Question: I'm trying to optimize a <URL> method. It can only handle around 1000 nodes, which is far too few for my needs.

Those of you familiar with the algorithm know that it has two main components: repulsion between nodes in Coulomb's law fashion and spring-like attraction along edges using Hooke's law, both of these components involve pairwise calculations between nodes.
The Barnes-Hut algorithm works nicely for the former which would bring the repulsion component to O(n log n). However I have not been able to find something similar for the spring component. I have considered the following:
1. Dividing the nodes based on location into overlapping bins and performing pairwise calculations only between nodes in the same bin. However, this might not work in all cases, especially since the initial configuration of the nodes is random and connected nodes could be anywhere. I could change how I generate the nodes but unless they are all in the same bin it would still produce incorrect results.
2. Storing the edges separately and iterating through them to calculate the spring forces. Right now this looks to be the most promising method to me.
Is there a better way I haven't considered? If it matters at all, I'm using C# and it'd be nice if it were trivial to throw in a parallel loop.
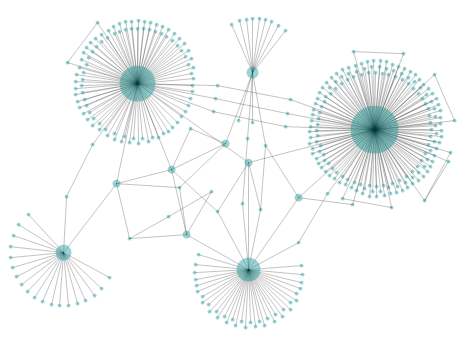
Answer: In the end, I implemented what I described in my second case and it worked well. I maintained and iterated through a collection of neighbours for each node, which allowed the entire acceleration routine to be easily parallelized (along with Barnes-Hut). Overall time complexity is O(max(n log n, k)) where k is the total number of edges. My C# implementation handles around 100000 nodes and 150000 edges at an acceptable level of performance.